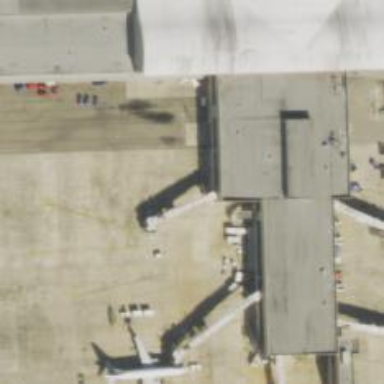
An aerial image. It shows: Airport gate.